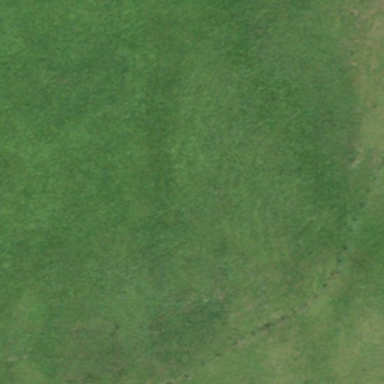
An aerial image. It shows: Fen wetland area.